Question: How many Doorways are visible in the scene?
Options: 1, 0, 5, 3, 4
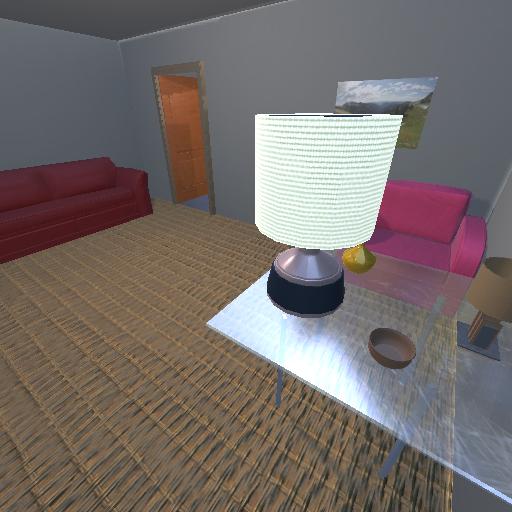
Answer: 1